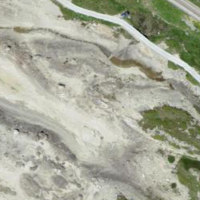
EUNIS habitat code: 14
Species observed at this site:
Eriophorum scheuchzeri